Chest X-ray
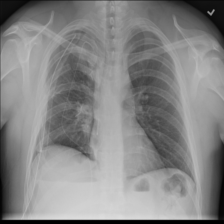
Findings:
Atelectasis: negative
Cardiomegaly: negative
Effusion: negative
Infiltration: negative
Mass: negative
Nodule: negative
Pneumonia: negative
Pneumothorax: negative
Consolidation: negative
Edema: negative
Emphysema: negative
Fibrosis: negative
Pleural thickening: negative
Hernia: negative